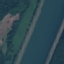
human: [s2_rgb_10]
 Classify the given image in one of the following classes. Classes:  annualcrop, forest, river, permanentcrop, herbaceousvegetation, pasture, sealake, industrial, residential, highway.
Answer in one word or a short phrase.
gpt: River